Current action and preconditions to check: trajectory_clear

Your task: For each precondition in the list above, predict whether it will hold at this action.

Consider the current scene as observed from the mobile robot's camera, and analyze the predicted future states of all dynamic agents (e.g., people, animals, vehicles, or any moving entities) within the NEXT SECOND.

IMPORTANT: Only answer "very likely" if you are absolutely certain—based on strong, clear evidence—that a dynamic agent will violate the precondition in the predicted future state. Do NOT answer "very likely" for unlikely, ambiguous, or low-probability risks.

Ask yourself for each precondition: Is there a high probability, with clear and convincing evidence, that the predicted future states of any dynamic agent will interfere with the predicted future state of the currently executing action within the NEXT SECOND, causing that precondition to fail?

Assess the risk level based on these predictions. Use "likely" or "very likely" if motions create a clear risk of interference.

Use "neutral" or "improbable" if agents are nearby but their predicted paths are clearly diverging or non-conflicting.

Failure Risk Categories: "very improbable", "improbable", "neutral", "likely", "very likely"

Answer Format: Output ONLY the probability_of_failure value from these categories: "very improbable", "improbable", "neutral", "likely", "very likely"

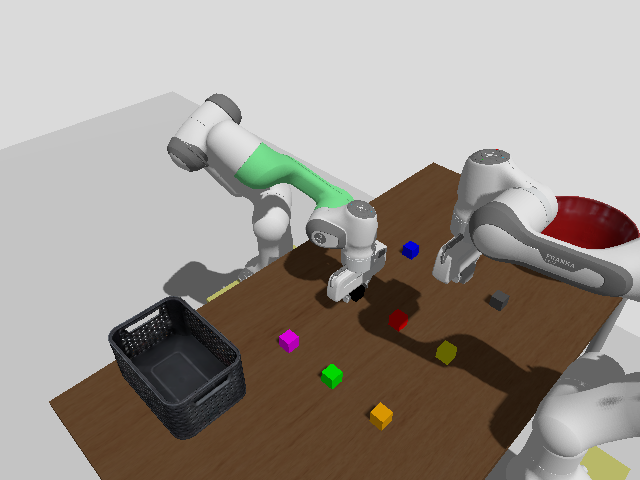

Answer: very improbable